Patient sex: F
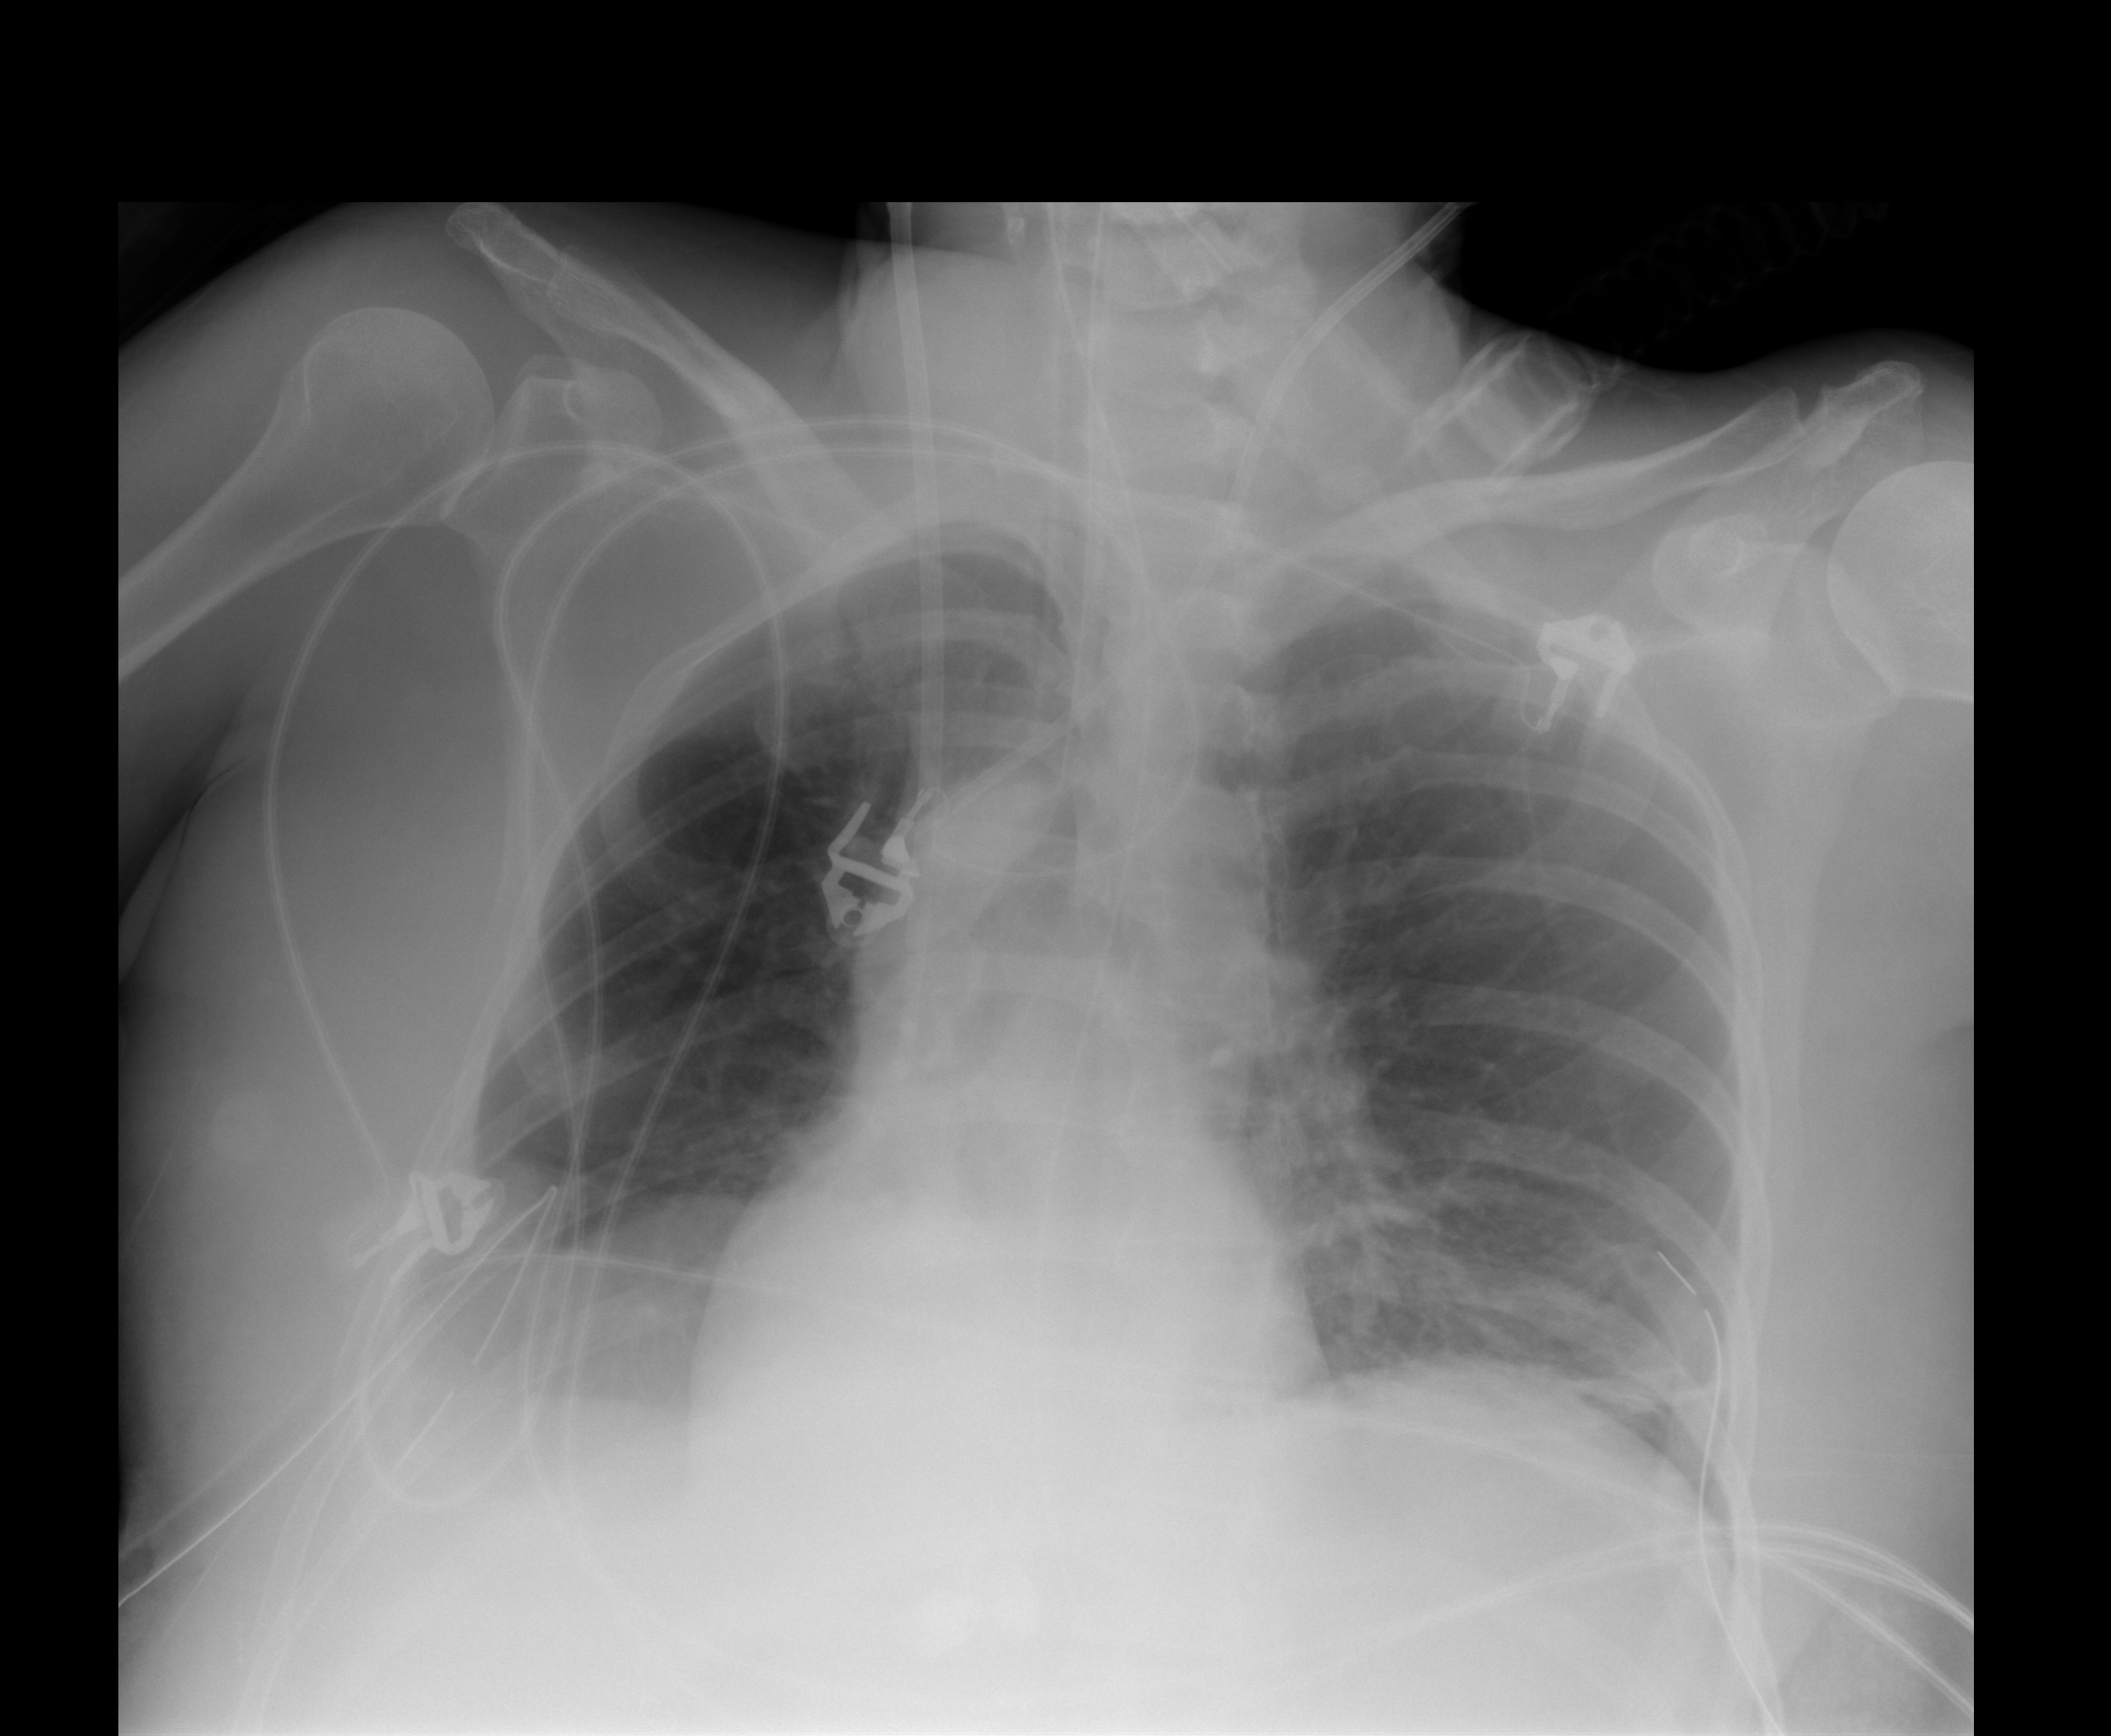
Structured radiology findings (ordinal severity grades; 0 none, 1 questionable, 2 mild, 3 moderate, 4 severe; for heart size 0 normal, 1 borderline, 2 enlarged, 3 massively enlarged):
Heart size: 0
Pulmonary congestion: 0
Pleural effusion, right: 2
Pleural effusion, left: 0
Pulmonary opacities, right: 0
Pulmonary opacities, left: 0
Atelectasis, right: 2
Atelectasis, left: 2